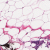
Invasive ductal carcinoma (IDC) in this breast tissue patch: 0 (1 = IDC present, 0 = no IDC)